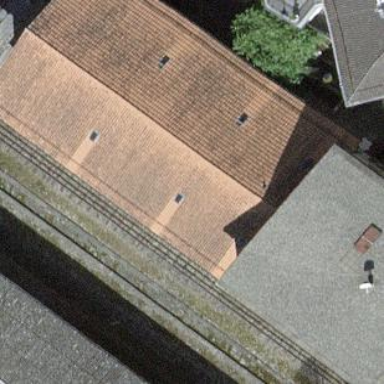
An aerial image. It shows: Building used as railway workshop.